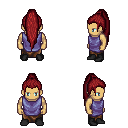
a pixel art fantasy rpg character, male body template, human, tanned skin, chain tabard jacket, robe skirt, brunette extra-long topknot hairstyle, black shoes, four views (front, back, left, right), 2x2 character sprite sheet, small pixel art, hard edges, no anti-aliasing